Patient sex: F
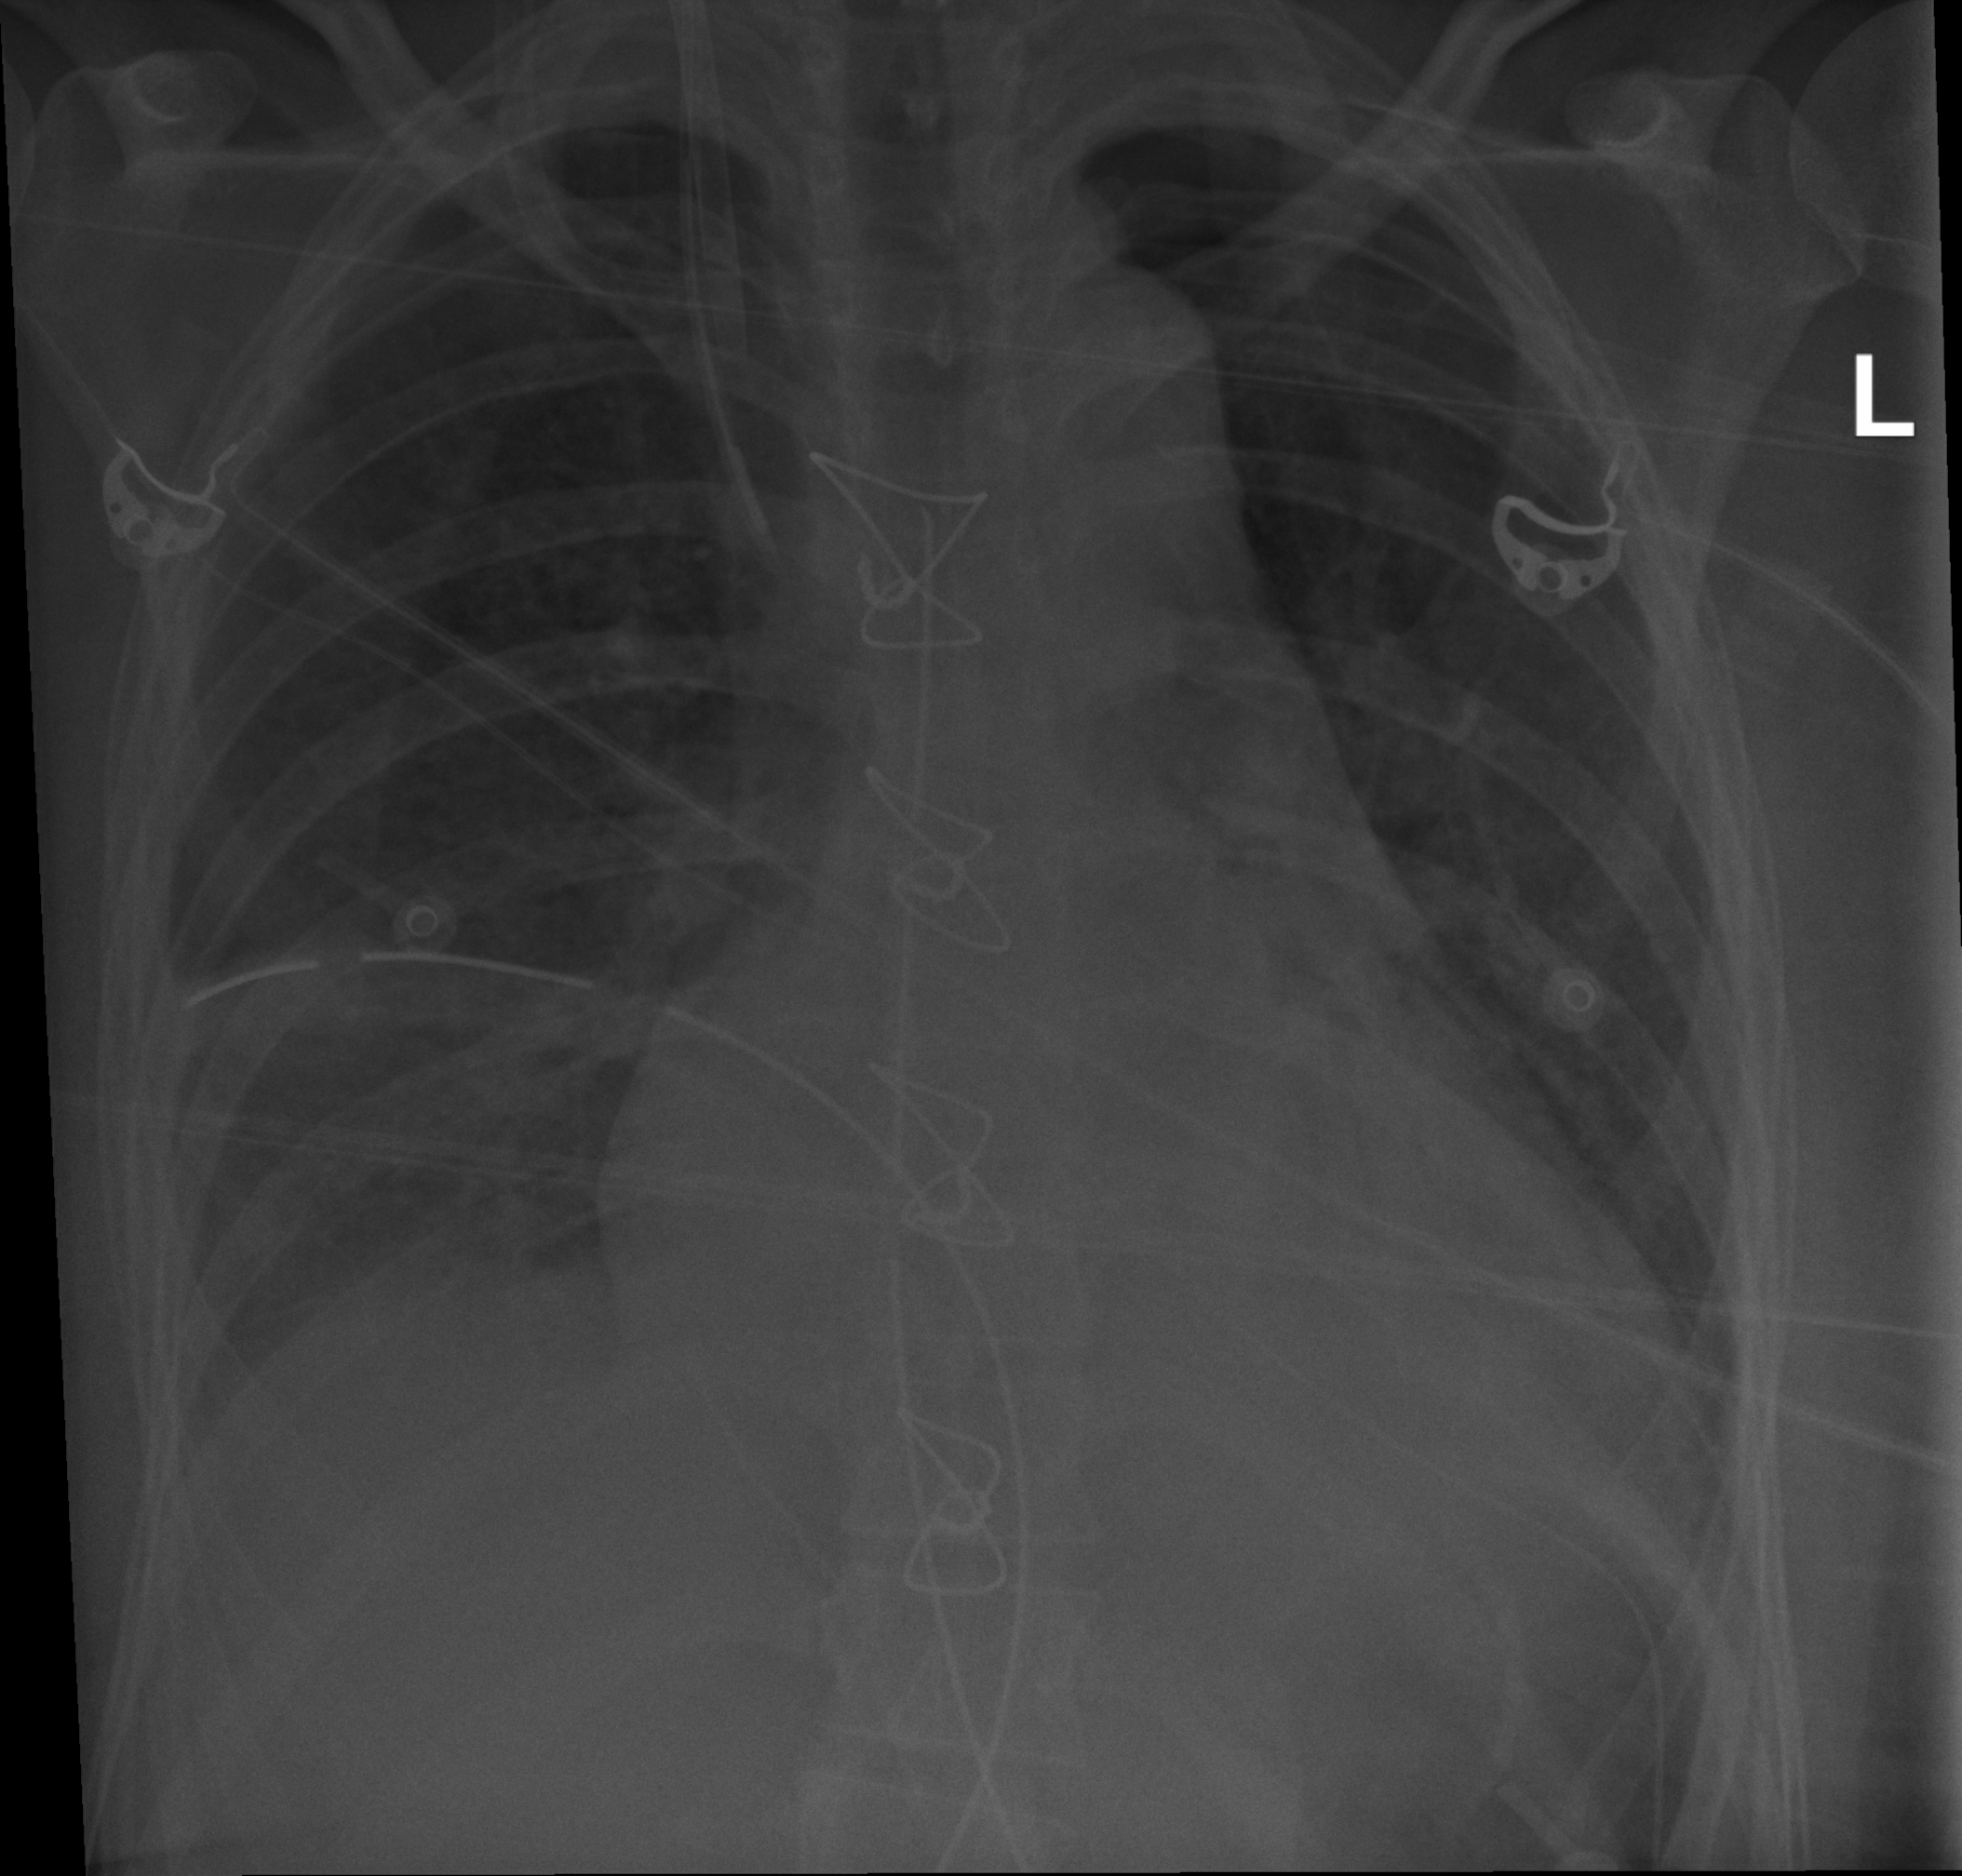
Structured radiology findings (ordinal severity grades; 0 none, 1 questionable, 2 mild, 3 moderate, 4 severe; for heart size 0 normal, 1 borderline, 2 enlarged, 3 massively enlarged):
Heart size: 1
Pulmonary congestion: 0
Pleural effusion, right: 2
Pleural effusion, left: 0
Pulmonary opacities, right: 0
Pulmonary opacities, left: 0
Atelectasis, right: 2
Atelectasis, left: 0